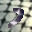
Label: 7